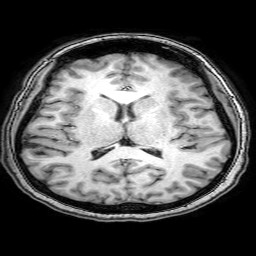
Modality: T1w
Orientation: coronal
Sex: female
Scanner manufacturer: philips
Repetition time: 0.008118 s
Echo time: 0.00371 s